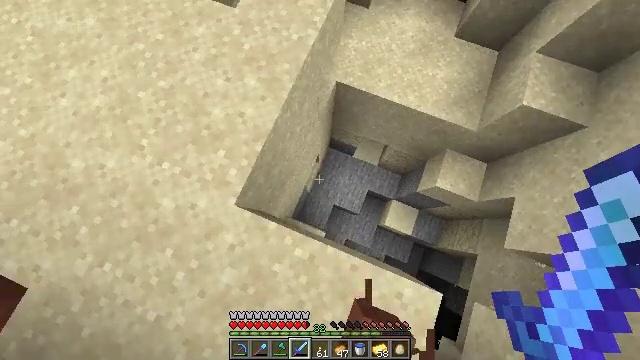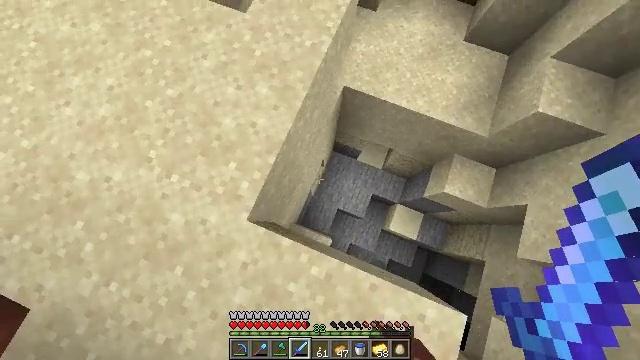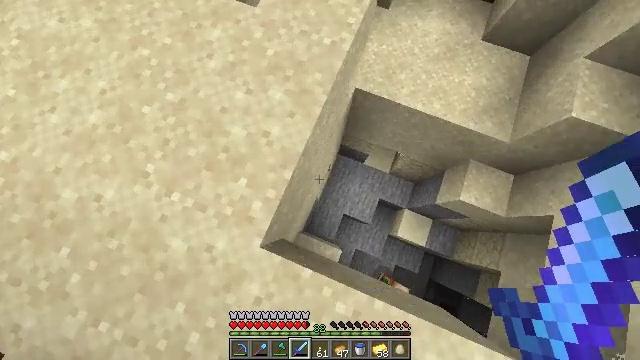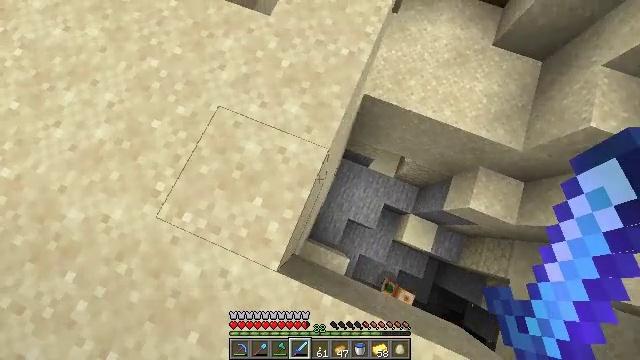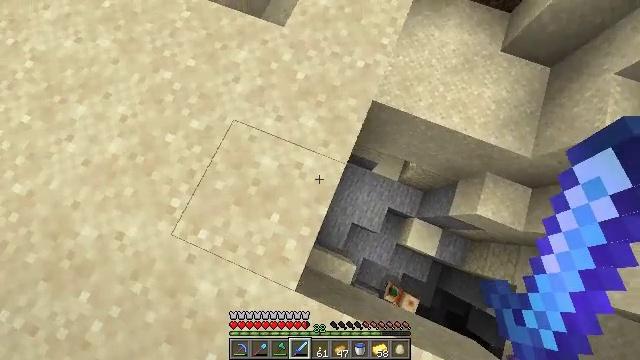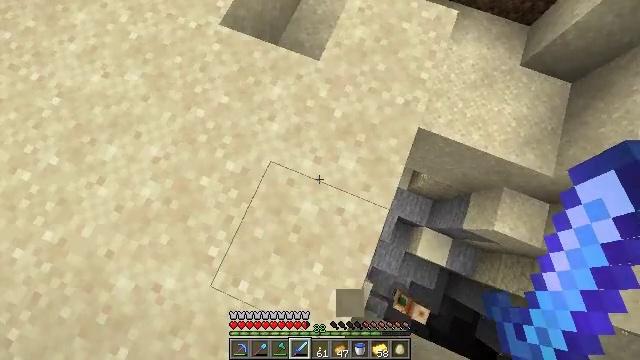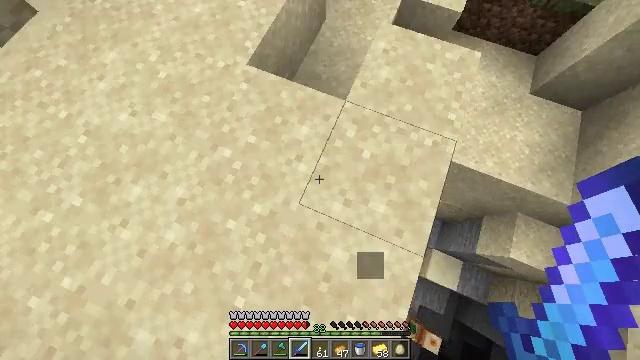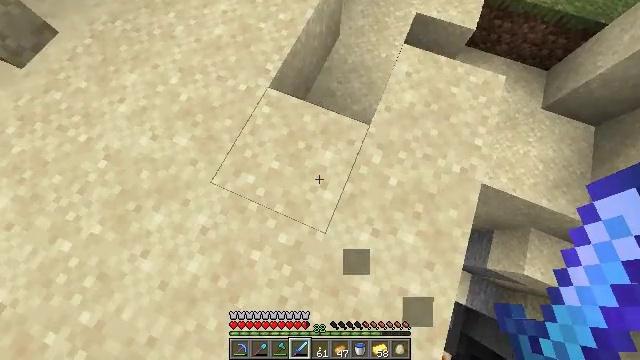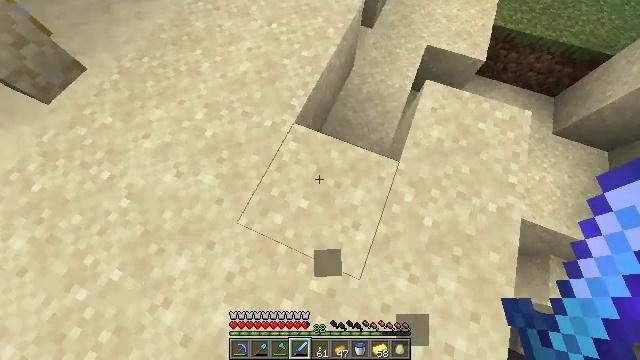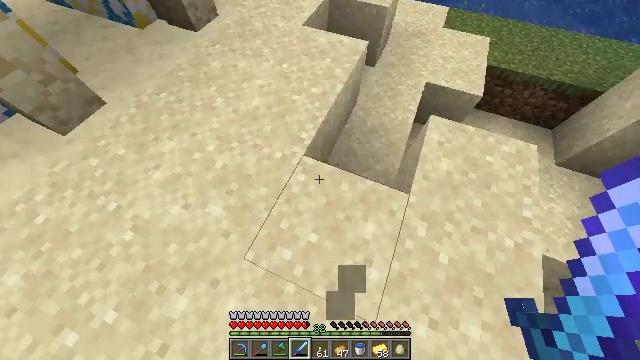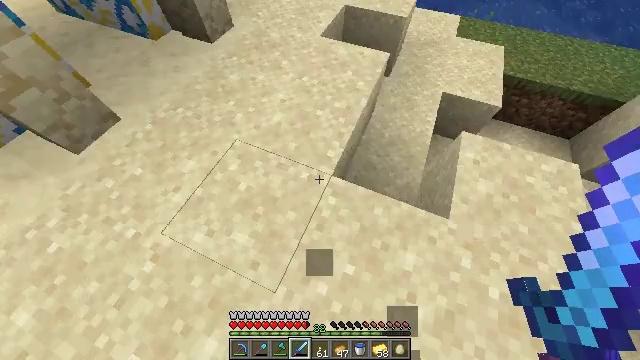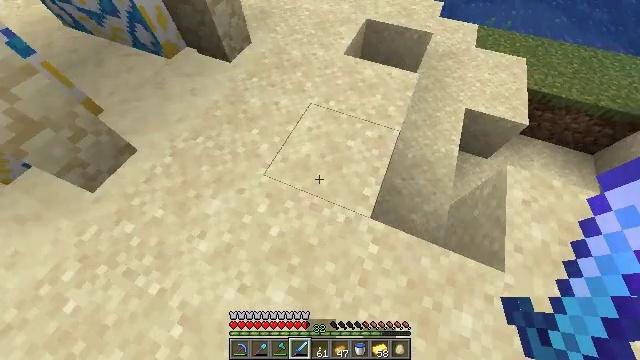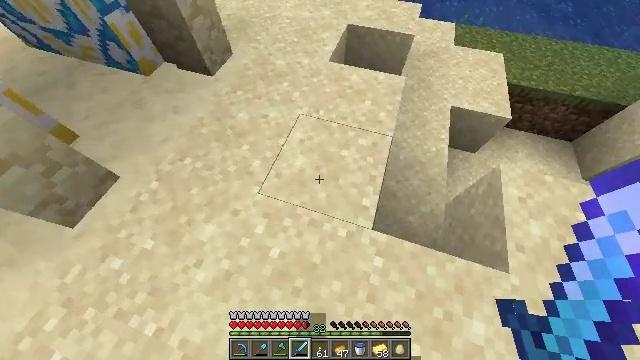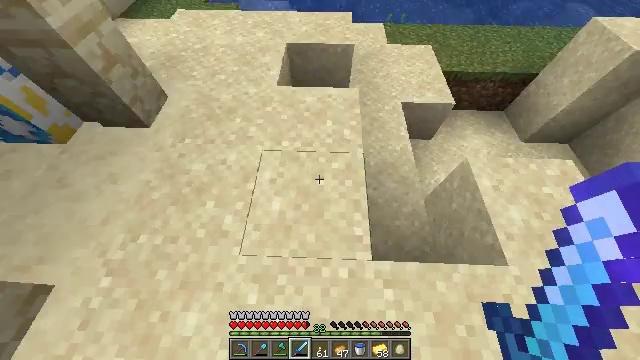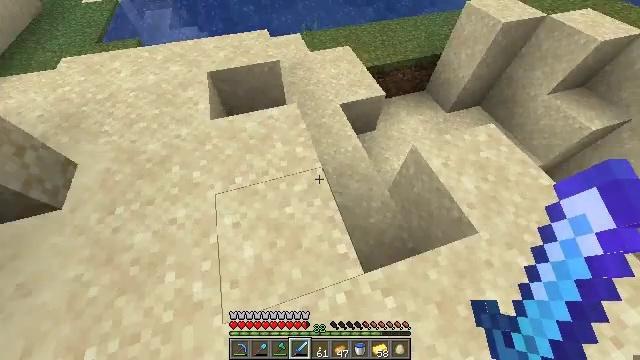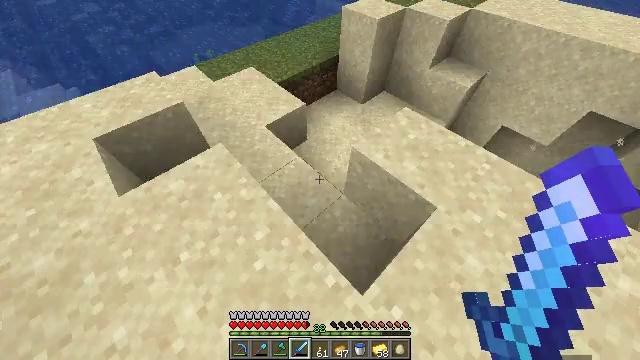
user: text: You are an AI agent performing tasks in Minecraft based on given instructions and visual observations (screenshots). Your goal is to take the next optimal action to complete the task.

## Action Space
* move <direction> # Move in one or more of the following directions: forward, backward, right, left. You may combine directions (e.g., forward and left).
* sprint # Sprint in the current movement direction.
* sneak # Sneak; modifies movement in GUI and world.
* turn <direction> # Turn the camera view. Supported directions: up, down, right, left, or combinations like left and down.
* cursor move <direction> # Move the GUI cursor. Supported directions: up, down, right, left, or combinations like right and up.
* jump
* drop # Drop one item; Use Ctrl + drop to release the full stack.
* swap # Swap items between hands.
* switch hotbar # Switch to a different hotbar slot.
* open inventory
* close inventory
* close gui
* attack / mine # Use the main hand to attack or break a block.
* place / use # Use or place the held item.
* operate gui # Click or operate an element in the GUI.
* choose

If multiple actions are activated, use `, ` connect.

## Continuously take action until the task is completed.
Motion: motion action
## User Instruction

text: Collect sandstone by mining.
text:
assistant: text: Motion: move forward and move left, sprint
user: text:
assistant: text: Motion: move forward and move left, sprint
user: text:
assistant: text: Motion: move forward and move left, sprint
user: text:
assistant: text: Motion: move forward and move left, sprint
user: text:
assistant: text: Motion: move forward and move left, sprint
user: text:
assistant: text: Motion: move forward and move left, sprint, turn up
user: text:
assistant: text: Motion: move forward and move left, sprint, turn up
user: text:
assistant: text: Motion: move forward and move left, sprint, turn up
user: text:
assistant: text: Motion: move forward and move left, sprint, turn up
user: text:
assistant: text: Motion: move forward and move left, sprint
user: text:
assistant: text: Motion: move forward and move left, sprint
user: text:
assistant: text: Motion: move forward, sprint, turn right
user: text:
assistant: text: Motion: move forward, sprint, turn right and up
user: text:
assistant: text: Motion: move forward, sprint, turn right and up
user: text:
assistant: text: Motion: move forward, sprint, turn right and up
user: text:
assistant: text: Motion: move forward, turn right
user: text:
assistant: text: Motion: move forward, turn right
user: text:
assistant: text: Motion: move forward, turn right
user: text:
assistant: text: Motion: move forward, turn right
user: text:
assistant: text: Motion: move forward, turn right
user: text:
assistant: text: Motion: move forward
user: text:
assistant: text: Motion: move forward and move left
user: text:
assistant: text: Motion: move forward and move left
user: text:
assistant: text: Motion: move forward and move left, turn right and down
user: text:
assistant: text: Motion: move forward and move left, turn right and down
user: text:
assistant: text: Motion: move forward and move left, turn right and down
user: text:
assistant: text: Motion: move forward and move left, turn right and down
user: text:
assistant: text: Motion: move forward
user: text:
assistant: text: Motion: move forward, turn right
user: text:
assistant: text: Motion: no_op